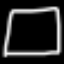
Label: square